Question: The following is the XML of my layout. It explicitly states that the title, time and description TextViews should be under the image of the alarm. However, as the screen shot shows, the 'TextView's have moved into the 'ImageView'. Why does this happen and how can I fix this? The problem only started happening when I added the scrollview.
'''
<?xml version="1.0" encoding="utf-8"?>
<ScrollView
xmlns:android="http://schemas.android.com/apk/res/android"
android:layout_width="match_parent"
android:layout_height="match_parent" >
<RelativeLayout
android:layout_width="match_parent"
android:layout_height="match_parent"
android:orientation="vertical" >
<ImageView
android:id="@+id/img_alarm"
android:layout_width="wrap_content"
android:layout_height="wrap_content"
android:src="@drawable/alarm"
android:layout_centerInParent="true"
android:contentDescription="@string/content_description_layout_alarm"/>
<TextView
android:id="@+id/lbl_alarm_title"
android:layout_width="wrap_content"
android:layout_height="wrap_content"
android:textSize="20dip"
android:textStyle="bold"
android:layout_centerHorizontal="true"
android:layout_below="@+id/img_alarm"
android:layout_alignLeft="@+id/img_alarm"
android:text="@string/empty"
/>
<TextView
android:id="@+id/lbl_alarm_time"
android:layout_width="wrap_content"
android:layout_height="wrap_content"
android:textSize="20dip"
android:textStyle="bold"
android:layout_centerHorizontal="true"
android:layout_below="@+id/img_alarm"
android:layout_alignRight="@+id/img_alarm"
android:text="@string/empty"
/>
<TextView
android:id="@+id/lbl_alarm_description"
android:layout_width="wrap_content"
android:layout_height="wrap_content"
android:layout_centerHorizontal="true"
android:layout_below="@+id/lbl_alarm_title"
android:layout_alignLeft="@+id/lbl_alarm_title"
android:layout_alignRight="@+id/lbl_alarm_time"
android:maxLines="1"
android:ellipsize="marquee"
android:text="@string/empty"
/>
<Button
android:id="@+id/btn_stop"
android:layout_width="wrap_content"
android:layout_height="wrap_content"
android:layout_below="@+id/lbl_alarm_description"
android:layout_centerHorizontal="true"
android:layout_marginTop="5dip"
android:paddingLeft="20dip"
android:paddingRight="20dip"
android:text="@string/stop_layout_alarm"
android:gravity="center" />
</RelativeLayout>
</ScrollView>
'''

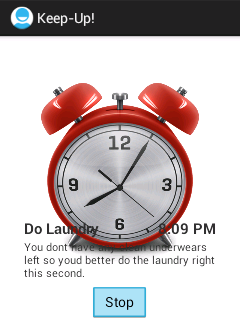
Answer: Cute app :)
hmm... not sure why it's doing it, looks like you have the right code, without busting out eclipse. but i've also had some weird bugs with relativelayout that i didn't understand and didn't have time to debug.
i do know of an alternative way you can accomplish what you're looking for -
have a scrollview that encases a linearlayout instead of a relative layout. Do these things:
1. For the linearlayout, you can set orientation = vertical so that it's still a top down order.
2. For the part where you need two textviews where one is aligned to the right and the other is aligned to the right, you need another inner linearlayout with its orientation=horizontal. then have one element align parent left, and the other align parent right. add a weightSum=1 attribute to this linearlayout and have each of the two textviews layout_width=0.5 so that each is half the width of the screen
3. Apply a weightSum=1 attribute to your outer most linearlayout, and see each element inside so that it's layout_weight sum adds up to 1. layout_weight will allow an element to take up that much % of real estate on the screen. like if you set your imageView to have android:layout_weight=0.8 then it'll take up 80% of the screen... since mathematically, (layout_weight/weightSum) = (.08/1) = 80%
try to use that mechanism instead, and if should work :) if it's confusing i can give code
example
'''
<?xml version="1.0" encoding="utf-8"?>
<ScrollView
xmlns:android="http://schemas.android.com/apk/res/android"
android:layout_width="match_parent"
android:layout_height="match_parent" >
<LinearLayout
android:layout_width="match_parent"
android:layout_height="match_parent"
android:orientation="vertical"
android:weightSum="1">
<ImageView
android:id="@+id/img_alarm"
android:layout_width="match_parent"
android:layout_height="0dip"
android:src="@drawable/alarm"
android:layout_weight="0.7"
android:contentDescription="@string/content_description_layout_alarm"/>
<LinearLayout
android:layout_width="match_parent"
android:layout_height="wrap_content"
android:layout_weight="0.1">
<TextView
android:id="@+id/lbl_alarm_title"
android:layout_width="0dp"
android:layout_height="wrap_content"
android:textSize="20dip"
android:textStyle="bold"
android:text="@string/empty"
/>
<TextView
android:id="@+id/lbl_alarm_time"
android:layout_width="0dp"
android:layout_height="wrap_content"
android:textSize="20dip"
android:textStyle="bold"
android:text="@string/empty"
/>
</LinearLayout>
<TextView
android:id="@+id/lbl_alarm_description"
android:layout_width="match_parent"
android:layout_height="wrap_content"
android:layout_gravity="center"
android:layout_weight="0.1"
android:maxLines="1"
android:ellipsize="marquee"
android:text="@string/empty"
/>
<Button
android:id="@+id/btn_stop"
android:layout_weight="0.1"
android:layout_width="wrap_content"
android:layout_height="wrap_content"
android:layout_gravity="center"
android:layout_marginTop="5dip"
android:paddingLeft="20dip"
android:paddingRight="20dip"
android:text="@string/stop_layout_alarm"
android:gravity="center" />
</LinearLayout>
</ScrollView>
'''
i hope this deserves at least an upvote for the effort :D